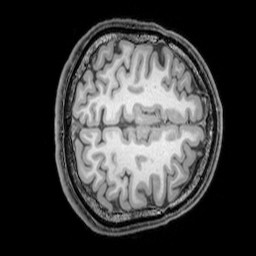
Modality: T1w
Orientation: axial
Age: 24
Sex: male
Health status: healthy
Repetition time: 0.081 s
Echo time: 0.037 s